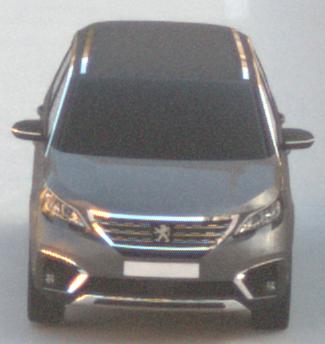
Make: Peugeot
Model: 5008 1.2 PureTech 130 Active
Detailed model: 5008 (II) (03/17 - 09/20)
Model produced from: 2017/03
Model produced until: 2018/07
Doors: 5
Color: gray
Road condition: dry road
Daytime: sunrise or sunset
Contrast: low contrast